Question: How to coordinates of boundary points, which are selected with red arrows?
For example, the lower left boundary point has coordinates (-0.10, 0.00) and the upper right boundary point has coordinates (1.10, 1.15), but how to get it with any functions?
This string below get Window coordinates of this points, but I need their chart coordinates:
'''
Rectangle2D plotArea = chartPanel.getScreenDataArea();
'''

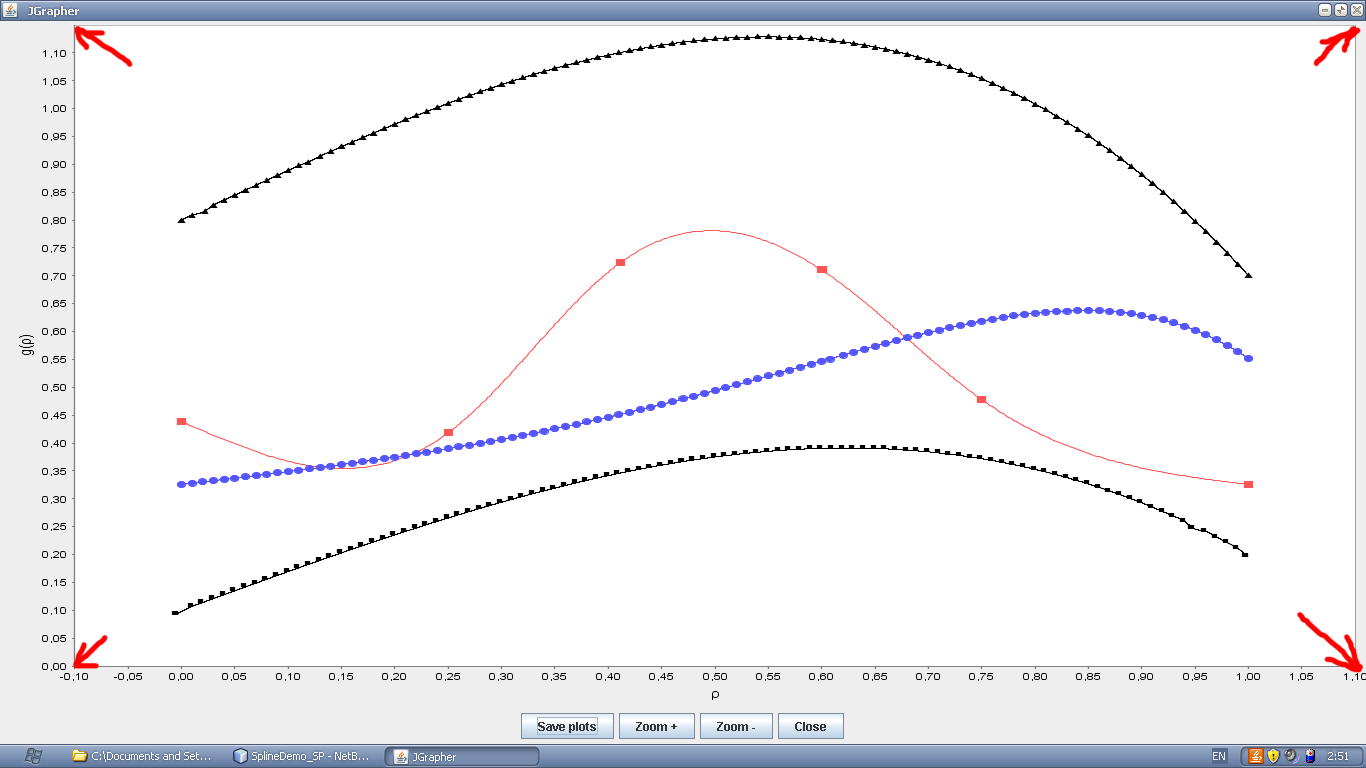
Answer: This will give you the ranges you are looking for:
'''
XYPlot plot = (XYPlot) chart.getPlot();
Range xRange = plot.getDomainAxis().getRange();
Range yRange = plot.getRangeAxis().getRange();
'''